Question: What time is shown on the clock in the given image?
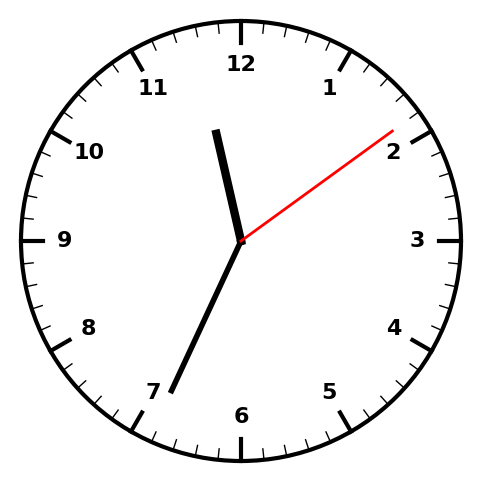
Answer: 11:34:09